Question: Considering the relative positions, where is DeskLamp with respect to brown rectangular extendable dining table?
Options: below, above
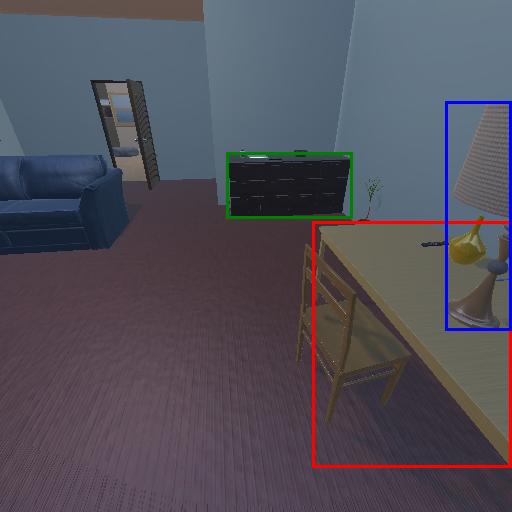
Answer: below